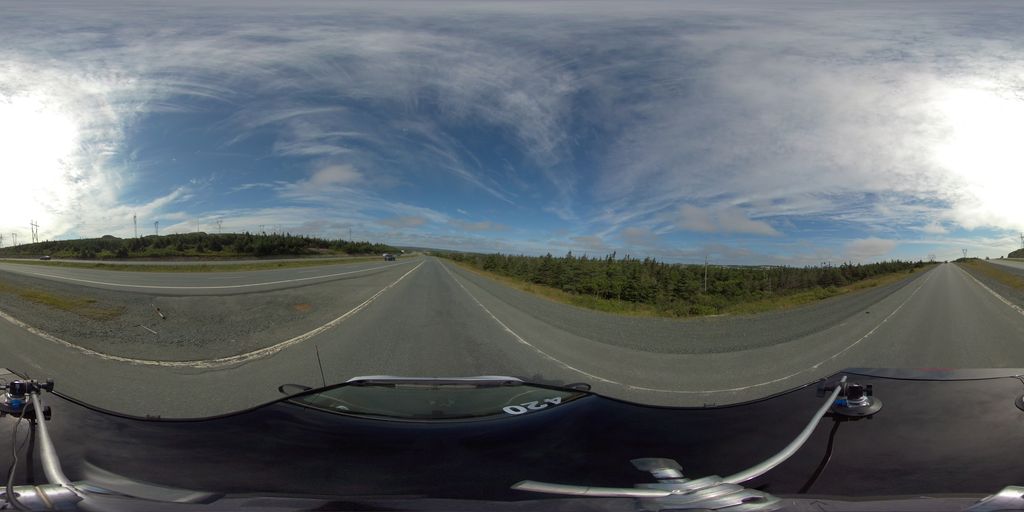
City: st_johns